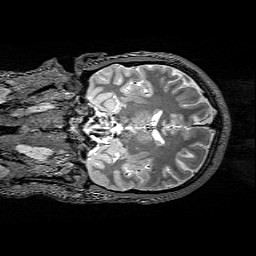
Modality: T2w
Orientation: coronal
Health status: healthy
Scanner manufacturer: siemens
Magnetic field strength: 3 T
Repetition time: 4.8 s
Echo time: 0.458 s